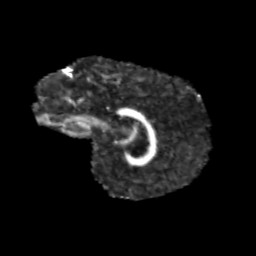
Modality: FA
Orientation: sagittal
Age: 9
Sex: male
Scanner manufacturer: siemens
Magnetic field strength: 3 T
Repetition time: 3.8 s
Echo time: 0.07 s